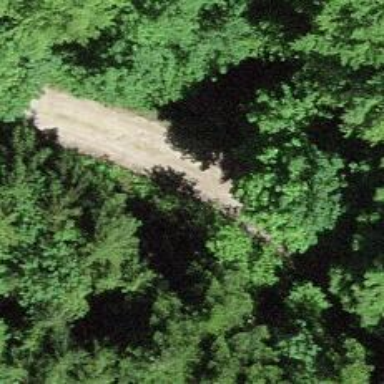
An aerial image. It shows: Gravel track of grade3 type.